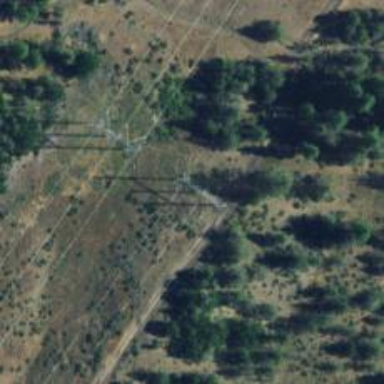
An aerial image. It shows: Power tower.